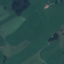
Land use / land cover class: Pasture